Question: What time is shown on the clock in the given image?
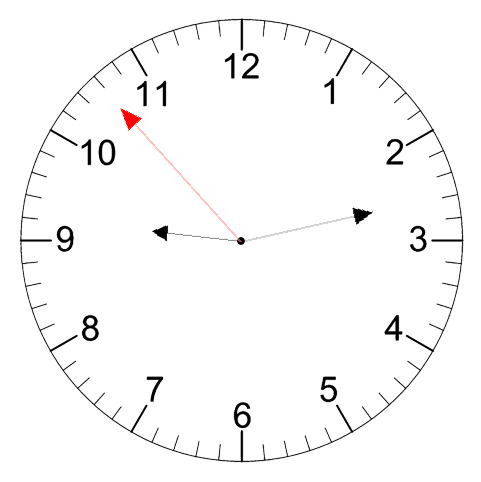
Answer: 09:12:53